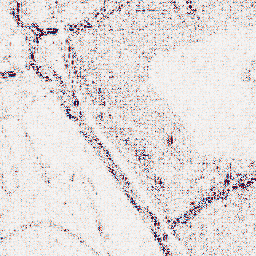
Category: wavelet
Decomposition family: wavelet_reverse_biorthogonal
Decomposition parameters: wavelet: rbio5.5
level: 1
Upsampling method: linear_exact
Upsampling parameters: scale: 8
Upsampling scale: 8